Aerial crown-view tile of a tropical tree (Barro Colorado Island, Panama), acquired 20241216:
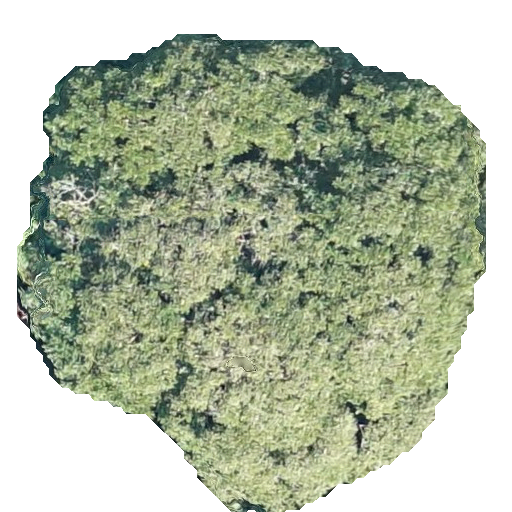
Species: Dipteryx oleifera
GBIF accepted scientific name: Dipteryx oleifera
Crown area: 246.663 m²